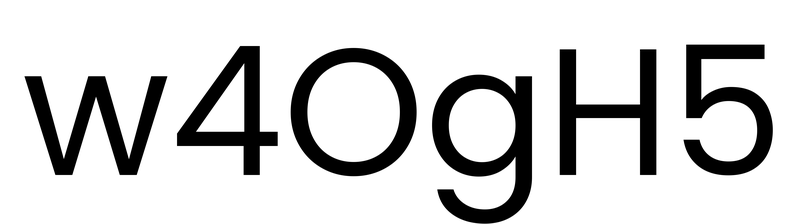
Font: Poppins-Regular